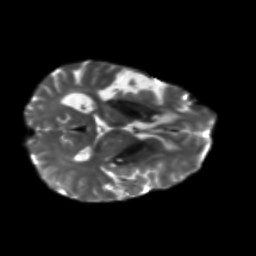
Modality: T2w
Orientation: axial
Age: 46
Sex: male
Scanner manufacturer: siemens
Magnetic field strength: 3 T
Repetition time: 5.47 s
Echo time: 0.0854 s